Interaction volume radius: 5 \u00c5
Interaction volume height: 30 \u00c5
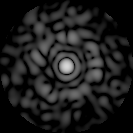
Disorder parameter: 0.8006